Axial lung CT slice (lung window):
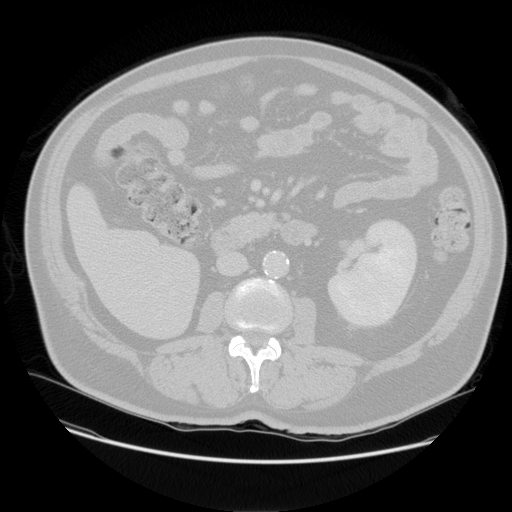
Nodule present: no